Question: I want to programmatically create a custom Eventlog view in a C# application.
This is how to create a custom Eventlog view with the help of the Eventlog application from Microsoft Windows:

I searched the class 'System.Diagnostics.EventLog' for a method that does the same as the button found in the Eventlog Application from Microsoft. Sadly, i couldn't find any functionality that covers my needs.
Has anyone ever programmatically created a custom Eventlog view in C# or knows a way that works?
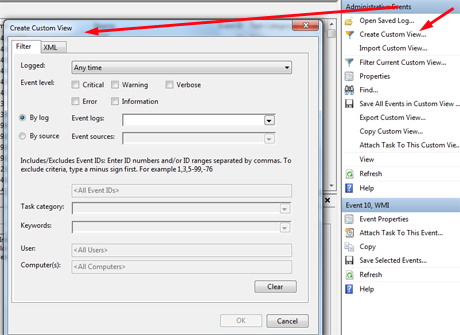
Answer: If just tested the approach found <URL>:
'''
try
{
XmlTextWriter view = new XmlTextWriter("C:\ProgramData\Microsoft\Event Viewer\Views\View_1.xml", Encoding.Unicode);
// Root.
view.WriteStartDocument();
view.WriteStartElement("ViewerConfig");
//Create Node for queryConfig
view.WriteStartElement("QueryConfig");
view.WriteStartElement("QueryParams");
view.WriteStartElement("UserQuery");
view.WriteEndElement();
view.WriteEndElement();
//QueryNode
view.WriteStartElement("QueryNode");
//....
view.Close();
}
catch (XmlException ex)
{
Console.WriteLine(ex.StackTrace);
}
'''
This created a custom view for me.

Basically, custom views are xml files stored under 'C:\ProgramData\Microsoft\Event Viewer\Views\' and you can just roll you own, by creating an xml document.
If you want to know how to format such an xml document, you can always fall back to the already pre defined querys in the Server Roles folder under 'C:\ProgramData\Microsoft\Event Viewer\Views\ServerRoles'